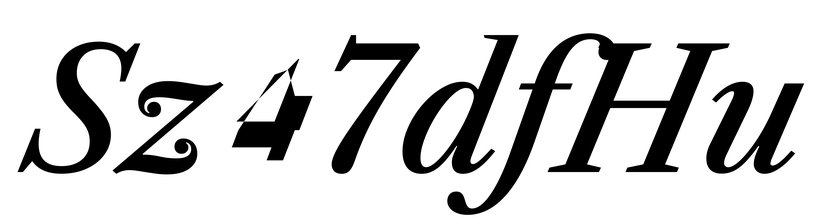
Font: LibreCaslonText-Italic_Medium_Italic